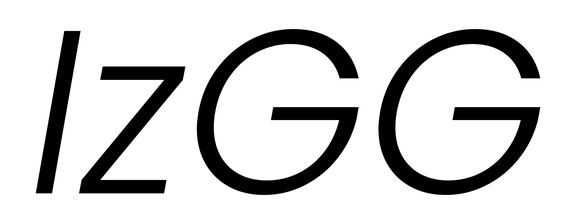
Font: Poppins-LightItalic